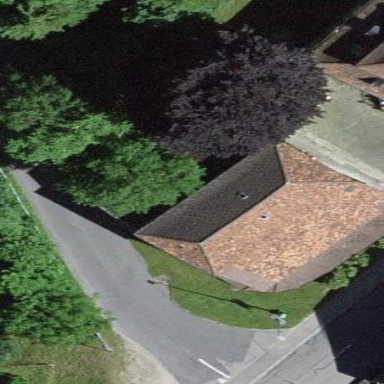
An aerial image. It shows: Rural barn.